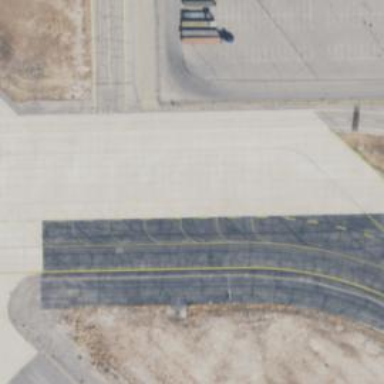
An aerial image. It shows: Image of taxiway at airport.